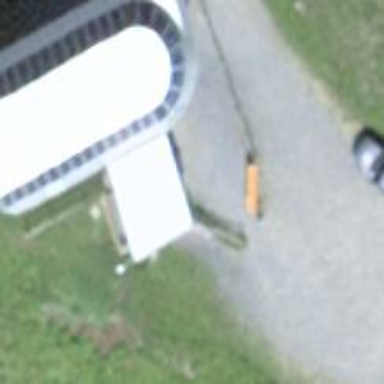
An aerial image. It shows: Transportation building.